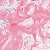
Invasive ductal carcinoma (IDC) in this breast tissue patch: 1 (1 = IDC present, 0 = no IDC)